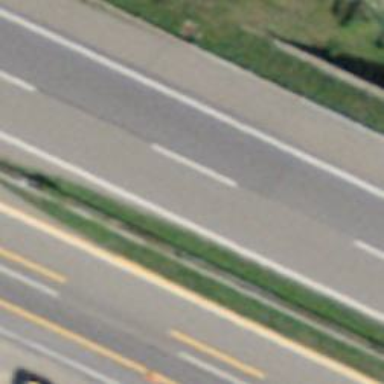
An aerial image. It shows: Asphalt bridge on motorway.